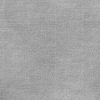
Atmospheric dust classification: dusty